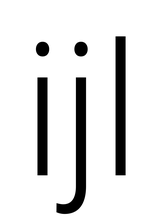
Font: Roboto_Condensed_Light